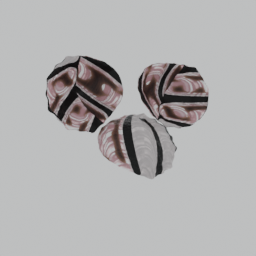
Label: animals